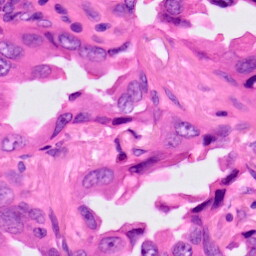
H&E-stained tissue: Lung